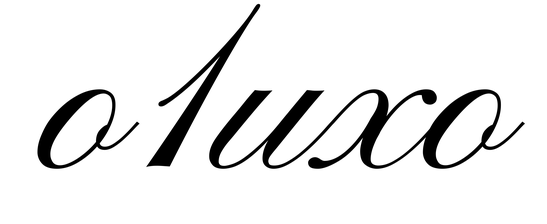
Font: PinyonScript-Regular